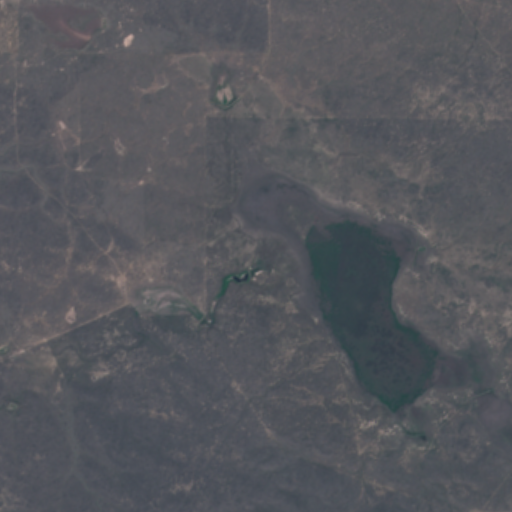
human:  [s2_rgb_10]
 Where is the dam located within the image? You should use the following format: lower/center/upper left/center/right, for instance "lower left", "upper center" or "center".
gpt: The dam is located in the center of the image.
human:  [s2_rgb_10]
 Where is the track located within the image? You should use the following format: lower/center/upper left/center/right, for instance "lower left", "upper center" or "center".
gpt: There is no track in the image.